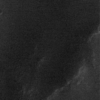
Label: not_dusty